Field crop: maize
Growth stage: 2
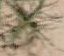
Species: salsola